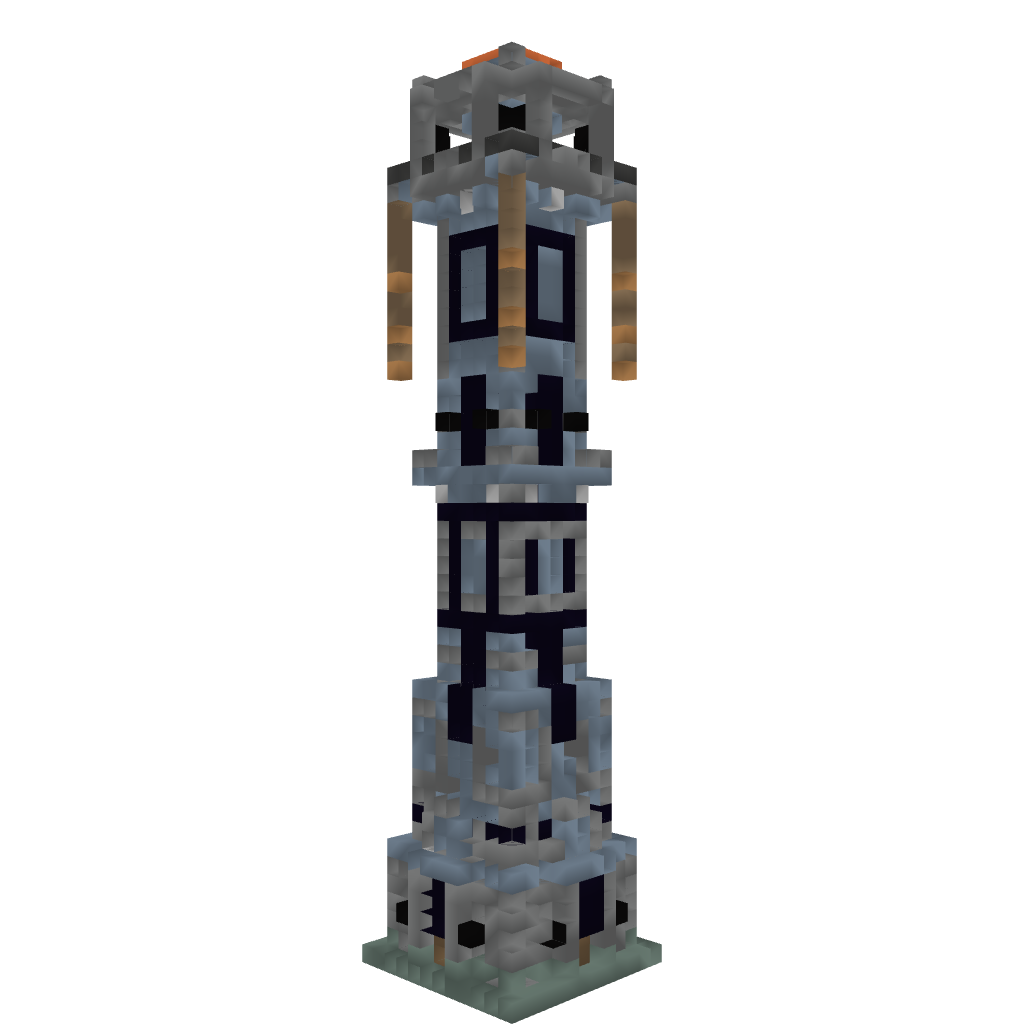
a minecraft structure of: Ornated Stone Tower